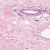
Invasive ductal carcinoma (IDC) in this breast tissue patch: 0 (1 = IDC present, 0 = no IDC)